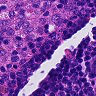
Metastatic tissue present: no